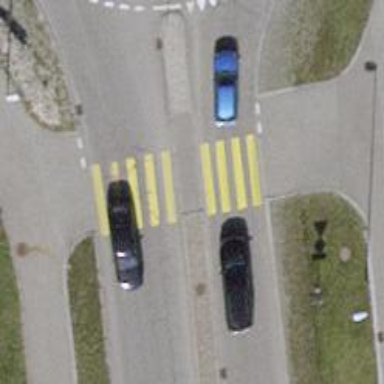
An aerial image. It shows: Uncontrolled zebra crossing on the road.